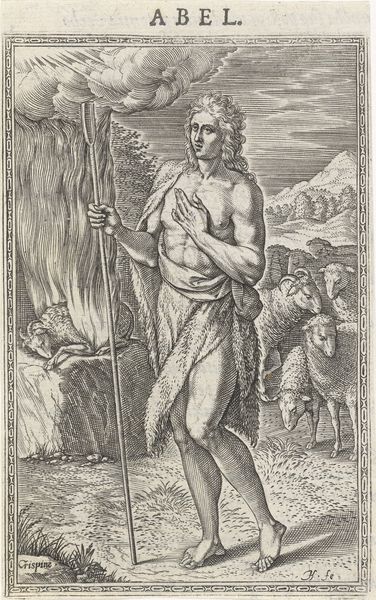
Titel: Abel (titel op object)
Künstler: Johann (I) Sadeler
Standort: Amsterdam
Institution: Rijksmuseum
Schlagwörter: berg, feuer, gott, himmel, lendenschurz, mann, wolken, gras, steine, rauch, sonne, fell, stab, fels, church, men, religious, face, hair, nose, portrait, robe, druck, teufel, classic, clouds, man, naked, sky, background, mountains, nature, heiliger, eyes, feet, opfer, grass, black and white, bock, schafe, hirte, fur, mouth, animals, sketch, torch, ziegenbock, pasture, clothes, leaves, kain, jesus, prayer, ground, engraving, widder, cloth, fire, god, warrior, cane, goat, sheep, sheperd, burning, christian, outdoor, carving, bible, stick, son, shepherd, biblical, pray, jahwe, staff, adam, praying, weeds, tall, opfertier, abel, sacrifice, spear, offering, barefoot, praise, eve, n, jacob, renaisance, shephers, cain, cain and abel, ramn, sheepherd, sacrificial lamb, sacifice